Question: I've recently installed Kunena form on our website and everything seems to be working except I am unable to see the form buttons such as 'submit', 'preview', and 'cancel' in 'IE10'. I can hover over them and highlight them but cannot see them. Does anyone know of a way to fix this issue? I've tried compatibility mode but that did not work. The only thing that did work is if I go into F-12 and go into IE9 compatibility. Hope the image below helps somewhat.

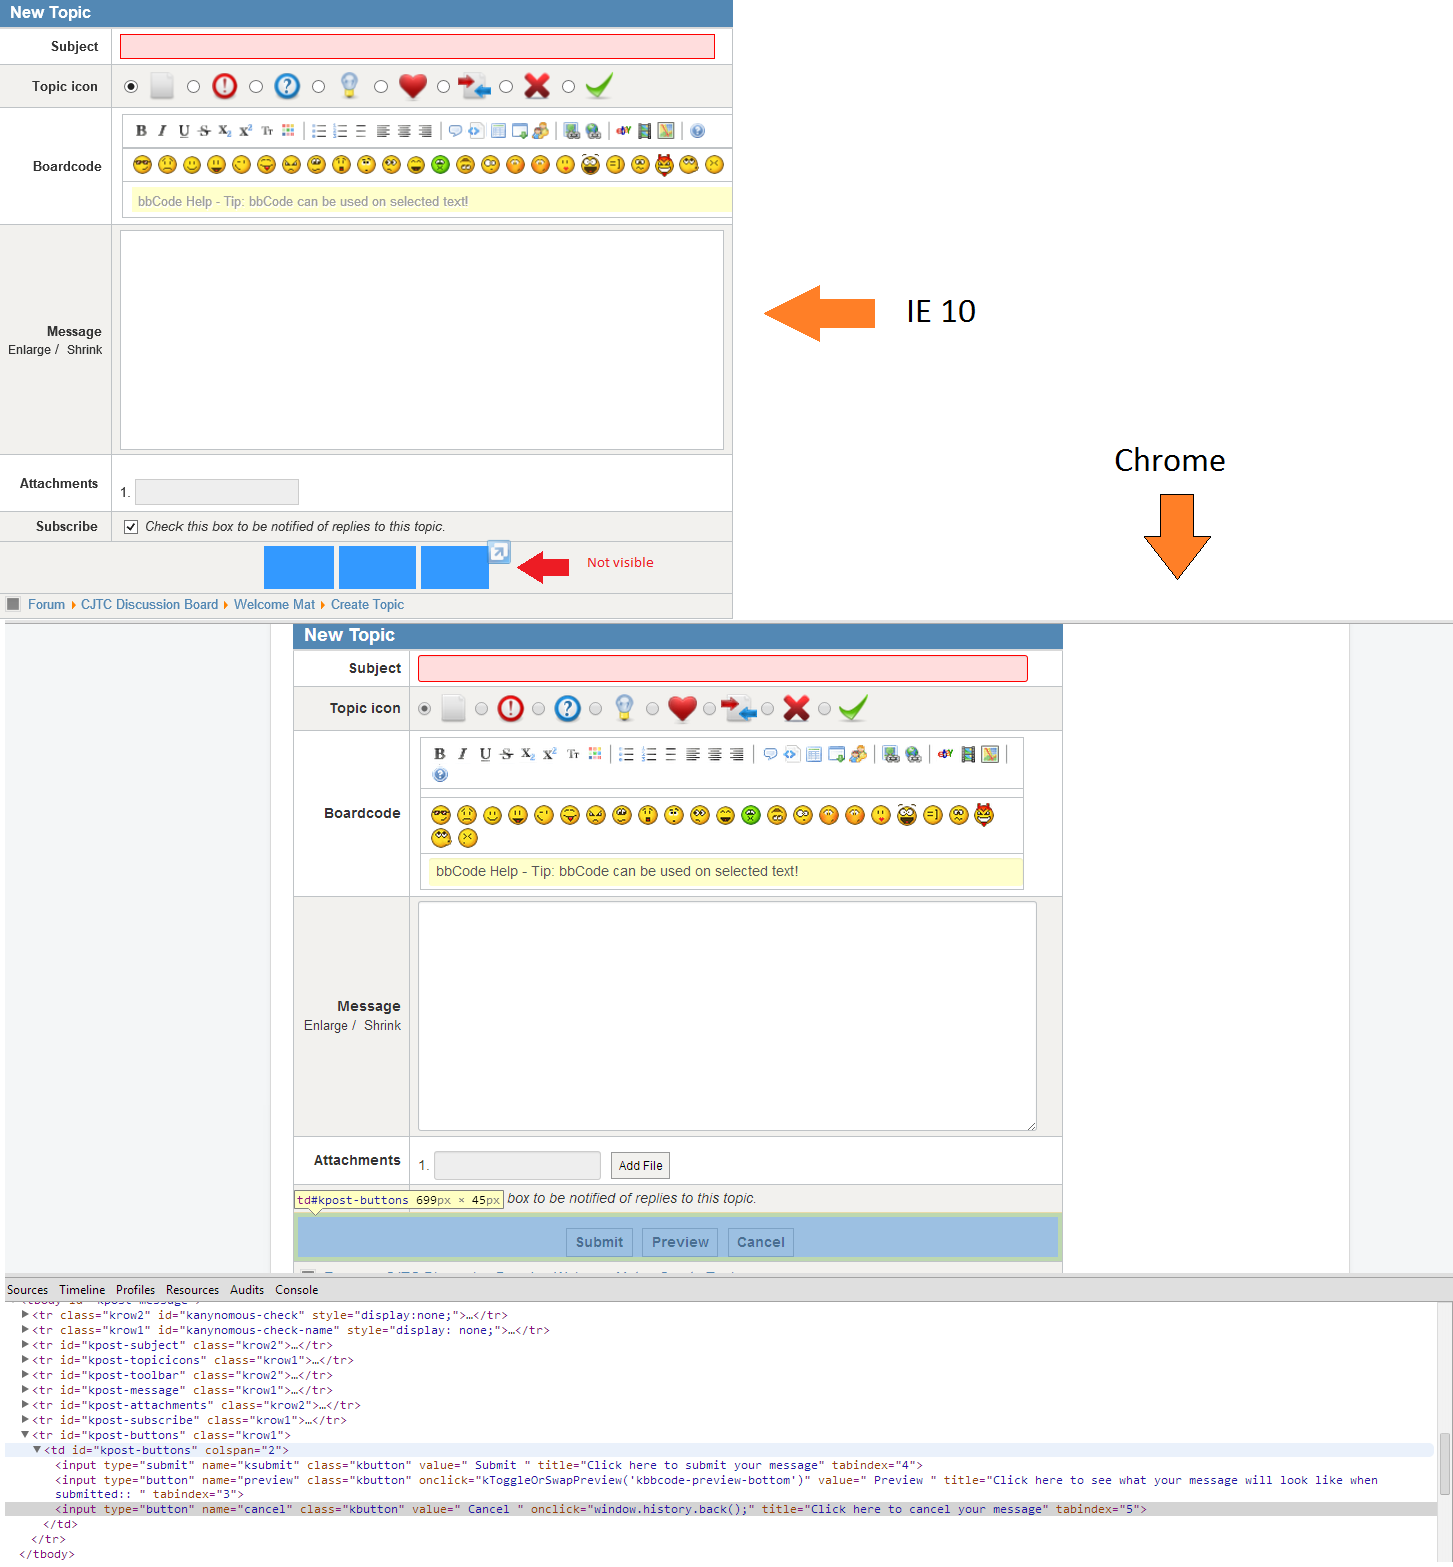
Answer: Where did you put your mode meta tag? In your active template, if you place the below before all of your other inline meta and statements are you still missing the buttons?
'''
<meta http-equiv="X-UA-Compatible" content="IE=edge" />
'''